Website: walmart
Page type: address-validator
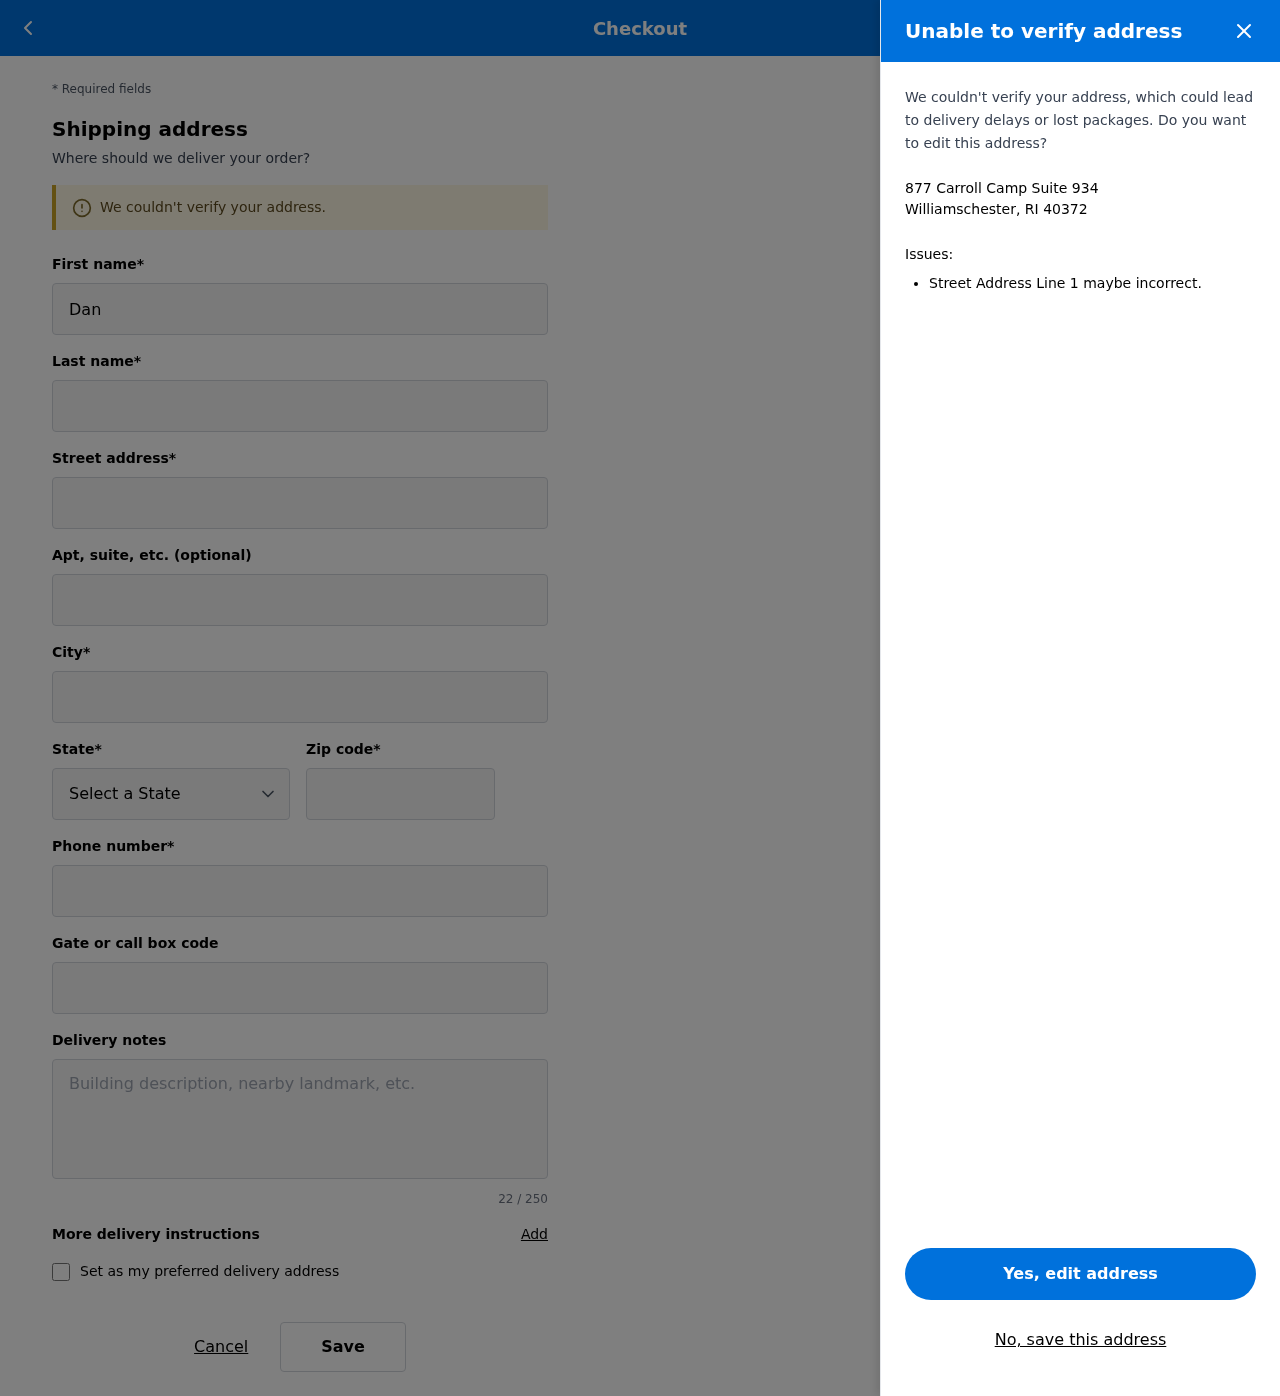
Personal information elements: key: PII_CITY_STATE_ZIP
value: Williamschester, RI 40372
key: PII_DELIVERY_INSTRUCTIONS
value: Leave at side entrance
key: PII_STATE_ABBR
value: RI
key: PII_STREET
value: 877 Carroll Camp Suite 934
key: PII_FIRSTNAME
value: Danielle
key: PII_LASTNAME
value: Jenkins
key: PII_CITY
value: Williamschester
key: PII_POSTCODE
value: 40372
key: PII_PHONE
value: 4393490699
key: PII_SECURITY_CODE
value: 9694